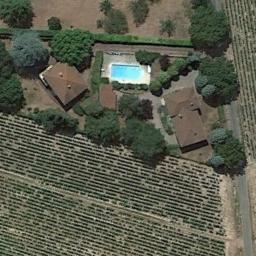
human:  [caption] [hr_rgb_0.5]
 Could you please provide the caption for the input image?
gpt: There are several grey houses and a swimming pool in the sparse residential area, And many green trees surrounded by farmland .

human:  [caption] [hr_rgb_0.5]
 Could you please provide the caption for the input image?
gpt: A red residence is close to a triangular lawn .

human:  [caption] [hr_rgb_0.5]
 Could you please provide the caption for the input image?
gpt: The sparse residential is on the bare land next to the farmland and some trees .

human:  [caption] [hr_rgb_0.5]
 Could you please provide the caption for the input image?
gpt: There are many trees around the sparse residential .

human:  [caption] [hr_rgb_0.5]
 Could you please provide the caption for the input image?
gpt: A sparse residential area with some green trees and three brown buildings .